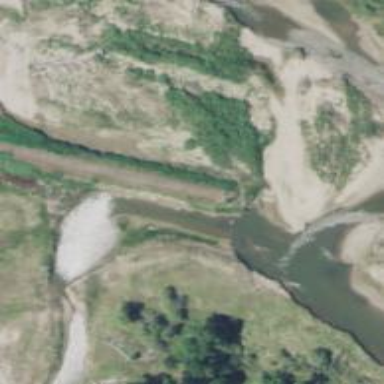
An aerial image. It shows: Abandoned railway bridge.